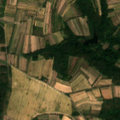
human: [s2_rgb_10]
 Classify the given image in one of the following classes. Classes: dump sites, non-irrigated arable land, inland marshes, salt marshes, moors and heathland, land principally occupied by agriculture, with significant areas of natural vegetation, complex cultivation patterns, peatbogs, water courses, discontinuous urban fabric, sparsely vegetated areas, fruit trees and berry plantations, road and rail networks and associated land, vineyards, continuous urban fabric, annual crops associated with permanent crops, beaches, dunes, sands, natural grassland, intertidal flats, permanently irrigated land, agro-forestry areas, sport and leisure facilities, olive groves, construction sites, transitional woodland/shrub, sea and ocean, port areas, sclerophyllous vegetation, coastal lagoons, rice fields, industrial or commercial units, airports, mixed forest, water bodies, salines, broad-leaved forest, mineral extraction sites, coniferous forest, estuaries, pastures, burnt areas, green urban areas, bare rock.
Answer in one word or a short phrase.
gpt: complex cultivation patterns, land principally occupied by agriculture, with significant areas of natural vegetation, broad-leaved forest